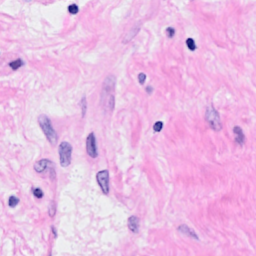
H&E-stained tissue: Breast